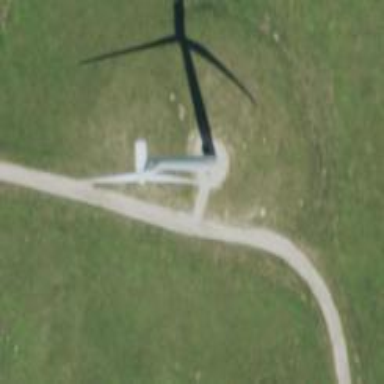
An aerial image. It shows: Wind generator using wind turbines of horizontal axis.